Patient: sex F, age 58
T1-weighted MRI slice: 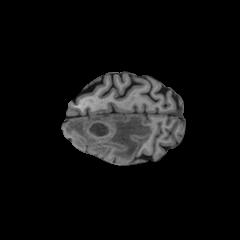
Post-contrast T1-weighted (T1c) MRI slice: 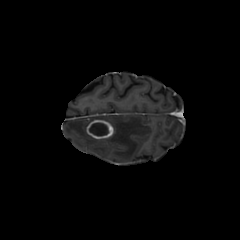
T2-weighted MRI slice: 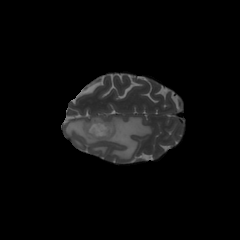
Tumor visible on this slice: yes
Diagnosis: Glioblastoma, IDH-wildtype
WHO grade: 4